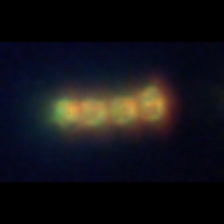
Taxon: Chaetoceros
Group: Diatoms